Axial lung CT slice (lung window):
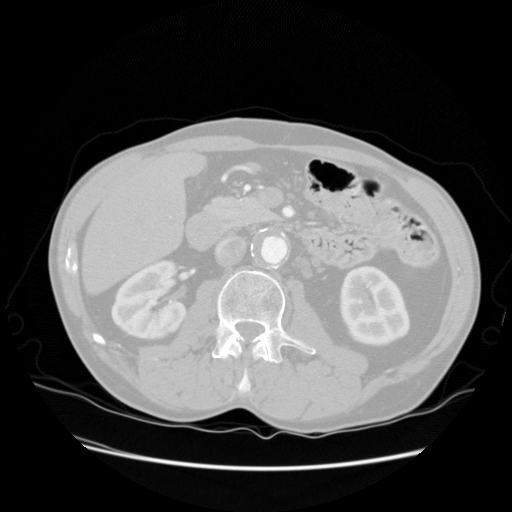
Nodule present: no